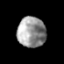
Tissue: prostate
Cell type: Epithelial cells
Senescence score: 0.3058
Nuclear area (px): 845
Mean DAPI intensity: 151.754